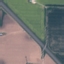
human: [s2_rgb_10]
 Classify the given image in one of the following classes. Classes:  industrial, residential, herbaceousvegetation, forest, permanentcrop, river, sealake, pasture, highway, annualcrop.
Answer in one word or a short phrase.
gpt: Highway